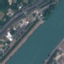
Land use / land cover: River